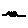
Label: zigzag